Question: Ok well I have been using Jsoup to parse html from remote urls using:
'''
Jsoup.connect(url).timeout(20000).get();
'''
I am now trying to read local html files which I have stored in the 'assets' folder. I have done a lot of searching but I cannot find a solution. On the <URL>, they say to do the following:
'''
File input = new File("/tmp/input.html");
Document doc = Jsoup.parse(input, "UTF-8", "http://example.com/");
'''
From what I've read, the path to my file would be - 'file:///android_asset/results_2009.html'.

However I always get 'no such file or directory', so how do I get a local file into Jsoup?
Do I need to use 'AssetManager' or something? Please can someone point me in the right direction.
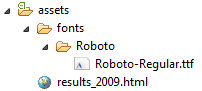
Answer: 'Jsoup.parse()' has an <URL>.
You can use the 'AssetManager' to obtain an 'InputStream' to your file and use it:
'''
InputStream is=null;
try {
is=getAssets().open("results_2009.html");
Document doc = Jsoup.parse(is, "UTF-8", "http://example.com/");
} catch (IOException e) {
e.printStackTrace();
} finally {
if(is!=null)
is.close();
}
'''